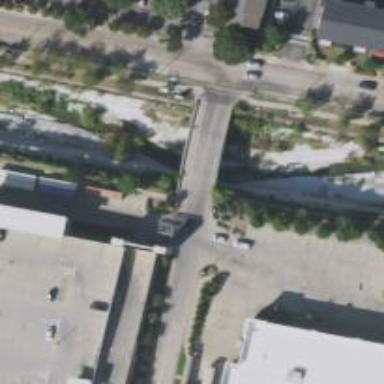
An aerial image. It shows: Unclassified road crossing viaduct bridge.